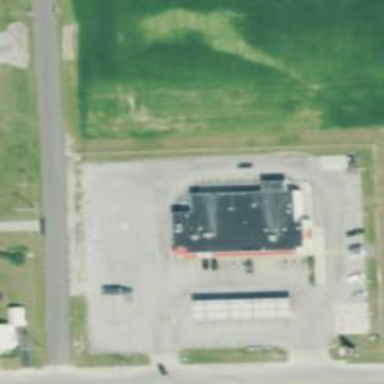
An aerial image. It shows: Convenience shop.